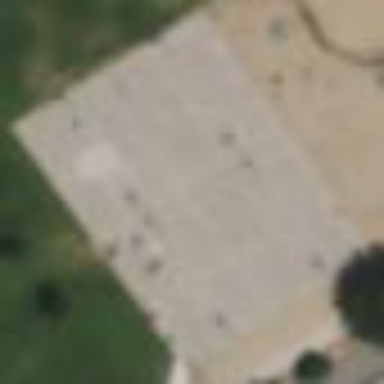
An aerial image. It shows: Basketball court in the leisure land pitch.